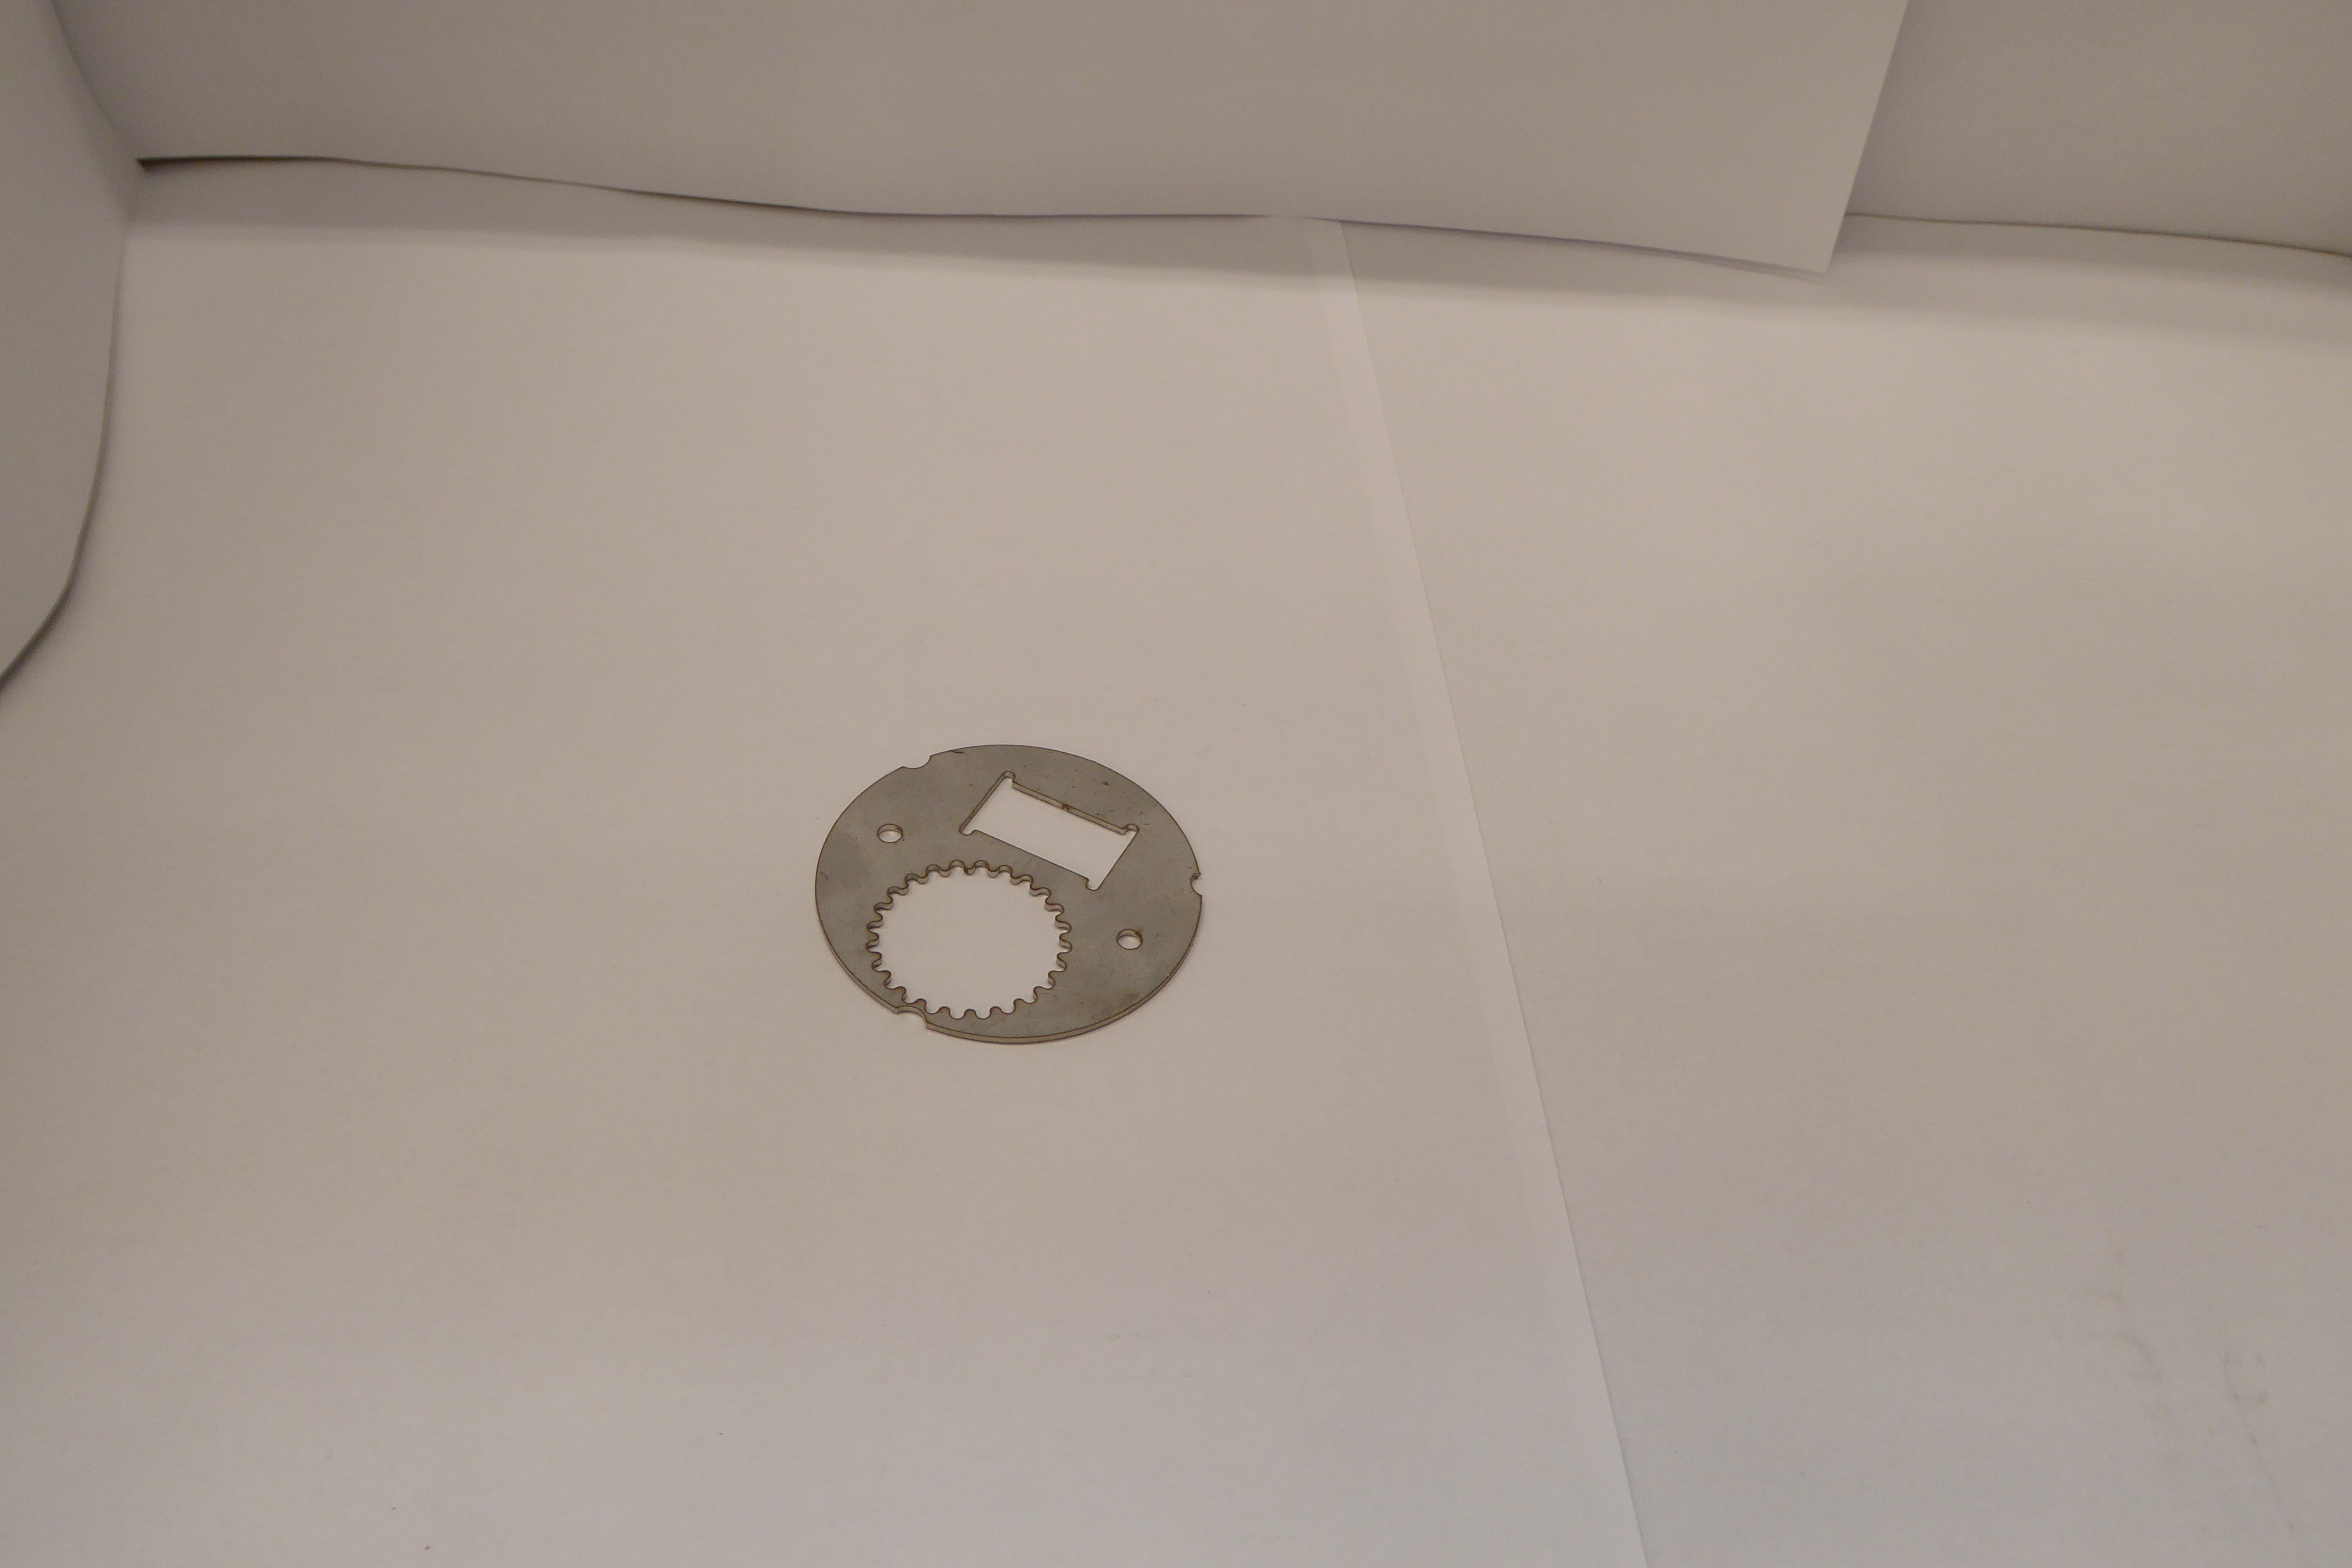
Label: Bottle Opener - Inlay